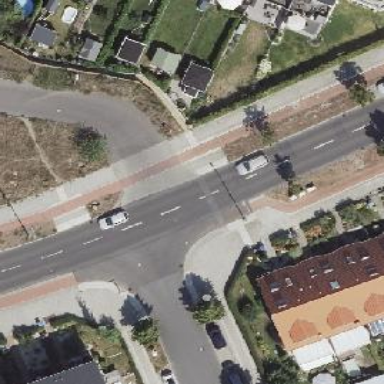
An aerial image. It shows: Sidewalk along the footway.